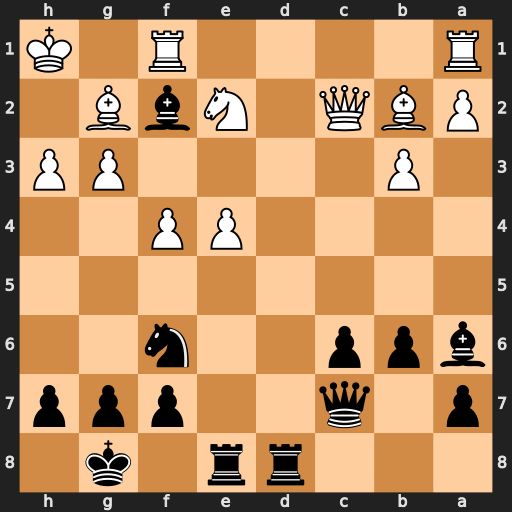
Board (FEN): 3rr1k1/p1q2ppp/bpp2n2/8/4PP2/1P4PP/PBQ1NbB1/R4R1K
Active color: b
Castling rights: -
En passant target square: -
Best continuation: Bd3 Qc3 Bc5